Breast ultrasound image
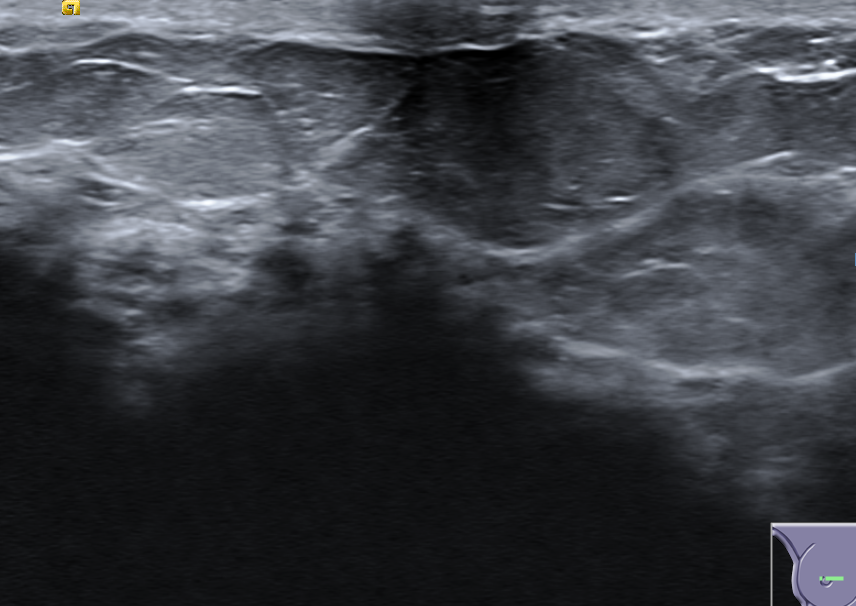
Diagnosis: normal